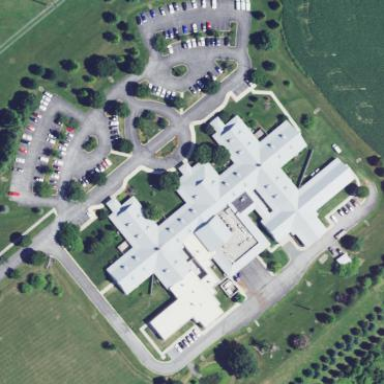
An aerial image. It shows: Healthcare facility identified as hospital.